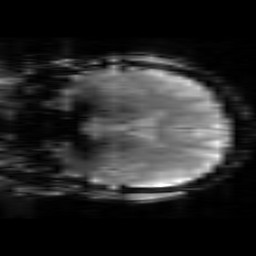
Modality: T2starw
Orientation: coronal
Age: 22
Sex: female
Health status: healthy
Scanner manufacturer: siemens
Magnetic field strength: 3 T
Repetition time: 0.7 s
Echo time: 0.02 s